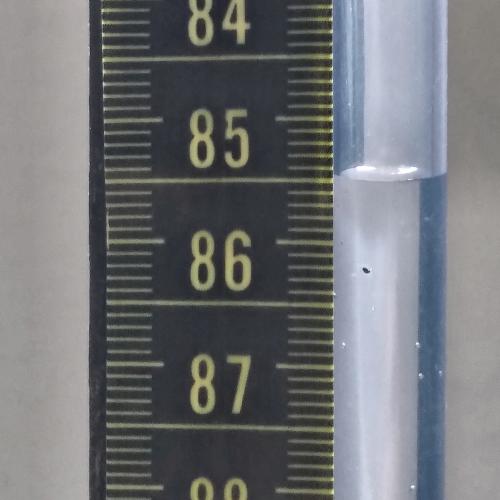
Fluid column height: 85.5 cm